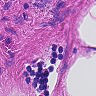
Metastatic tissue present: no